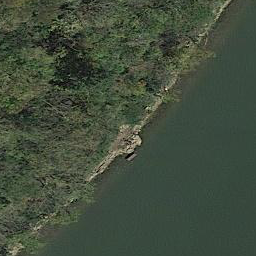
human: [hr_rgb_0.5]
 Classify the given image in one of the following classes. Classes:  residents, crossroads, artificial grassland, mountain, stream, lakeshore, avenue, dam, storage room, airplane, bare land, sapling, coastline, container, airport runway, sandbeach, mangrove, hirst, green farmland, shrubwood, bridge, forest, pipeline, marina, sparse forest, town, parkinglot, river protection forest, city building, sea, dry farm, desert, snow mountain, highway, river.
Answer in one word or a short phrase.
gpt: river protection forest